Field crop: maize
Growth stage: 2
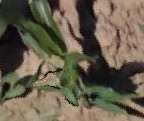
Species: maize